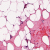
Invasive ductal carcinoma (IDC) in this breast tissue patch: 0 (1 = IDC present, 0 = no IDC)